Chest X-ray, PA view. Patient: 52 years old, sex M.
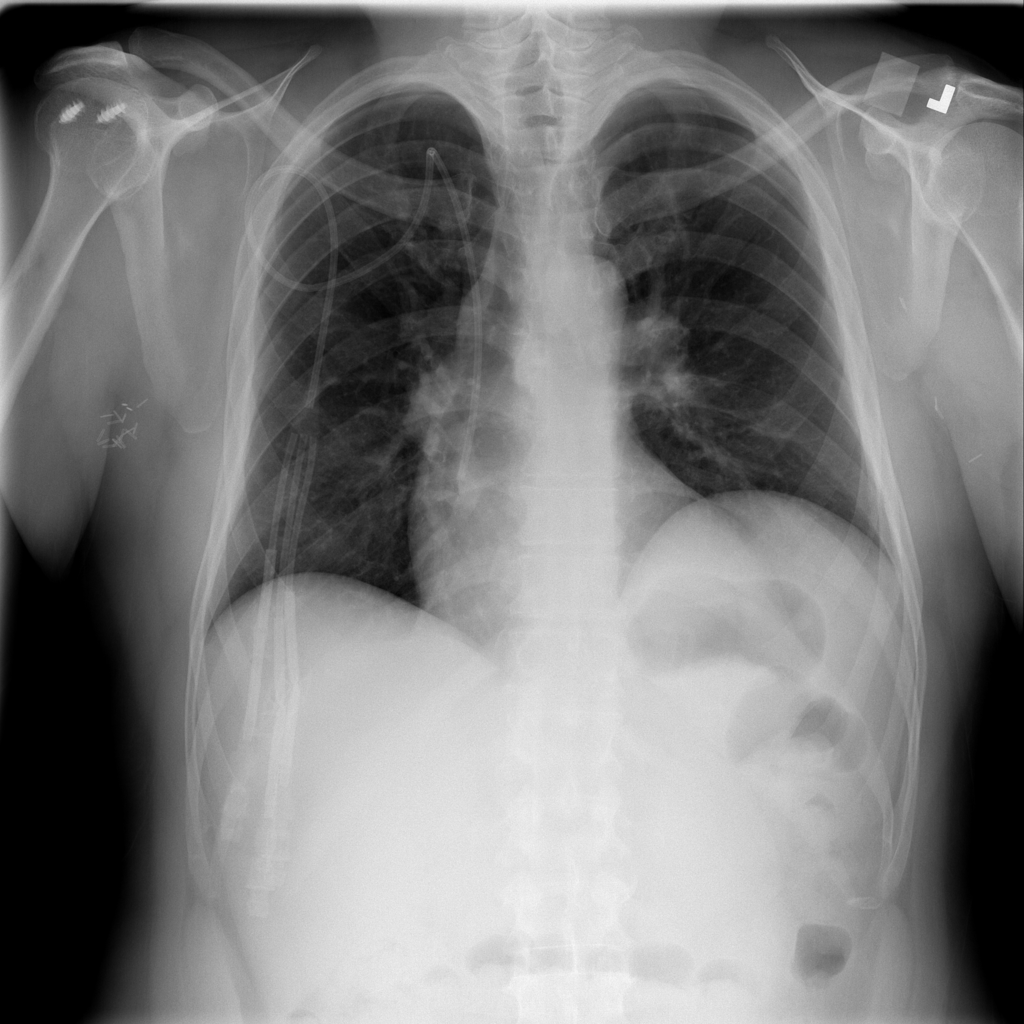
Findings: No Finding